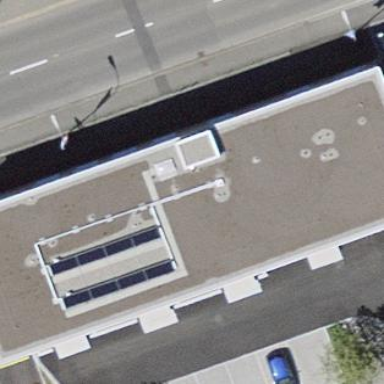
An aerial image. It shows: Dormitory building with flat roof.